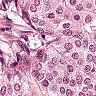
Metastatic tissue present: yes